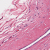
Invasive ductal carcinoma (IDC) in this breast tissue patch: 0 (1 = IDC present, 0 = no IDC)